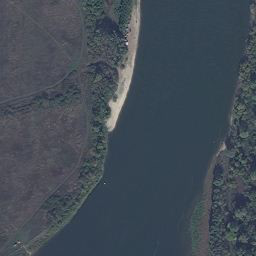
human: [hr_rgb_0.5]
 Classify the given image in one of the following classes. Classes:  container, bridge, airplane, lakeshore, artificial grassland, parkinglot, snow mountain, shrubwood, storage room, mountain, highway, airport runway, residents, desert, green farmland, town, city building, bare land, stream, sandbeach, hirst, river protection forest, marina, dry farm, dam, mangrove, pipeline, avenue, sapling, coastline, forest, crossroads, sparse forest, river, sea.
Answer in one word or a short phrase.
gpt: river